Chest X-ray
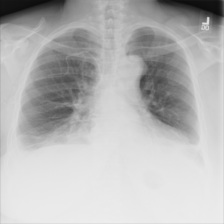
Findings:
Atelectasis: positive
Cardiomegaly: negative
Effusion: negative
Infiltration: negative
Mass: negative
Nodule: negative
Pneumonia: negative
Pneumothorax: negative
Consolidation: negative
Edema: negative
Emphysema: negative
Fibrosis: negative
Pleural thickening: negative
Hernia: negative